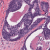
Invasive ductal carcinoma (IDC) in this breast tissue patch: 1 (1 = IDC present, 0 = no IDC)